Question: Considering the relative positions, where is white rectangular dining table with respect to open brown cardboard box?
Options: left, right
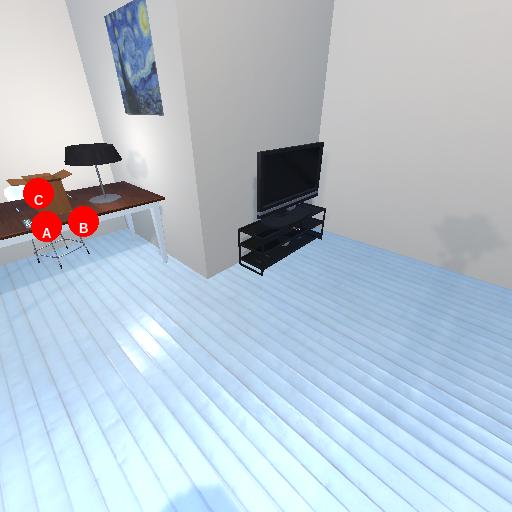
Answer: left